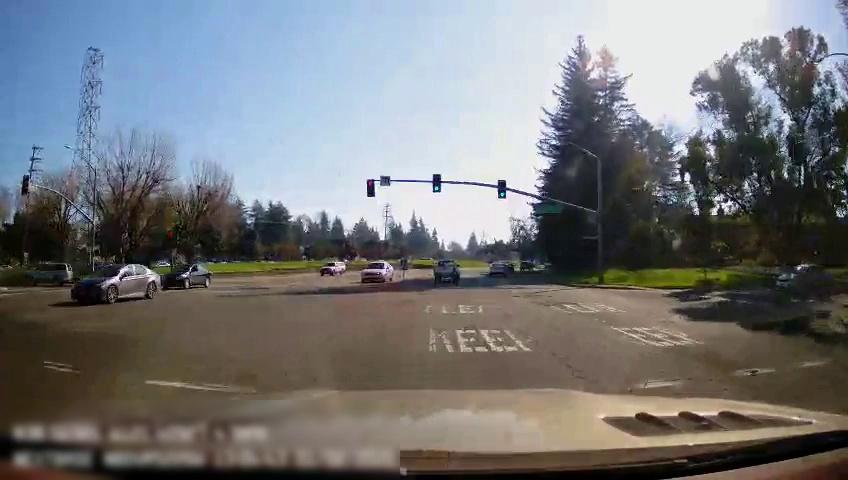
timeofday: Day
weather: Sunny
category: Drivable Space
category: Vehicles | Van
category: Vehicles | Car
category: Vehicles | Car
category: Vehicles | Car
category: Vehicles | SUV
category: Vehicles | Truck
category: Vehicles | Car
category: Vehicles | Car
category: Vehicles | SUV
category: Vehicles | Car
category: Traffic | Lights
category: Traffic | Signs
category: Traffic | Lights
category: Traffic | Lights
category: Traffic | Lights
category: Traffic | Signs
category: Traffic | Signs